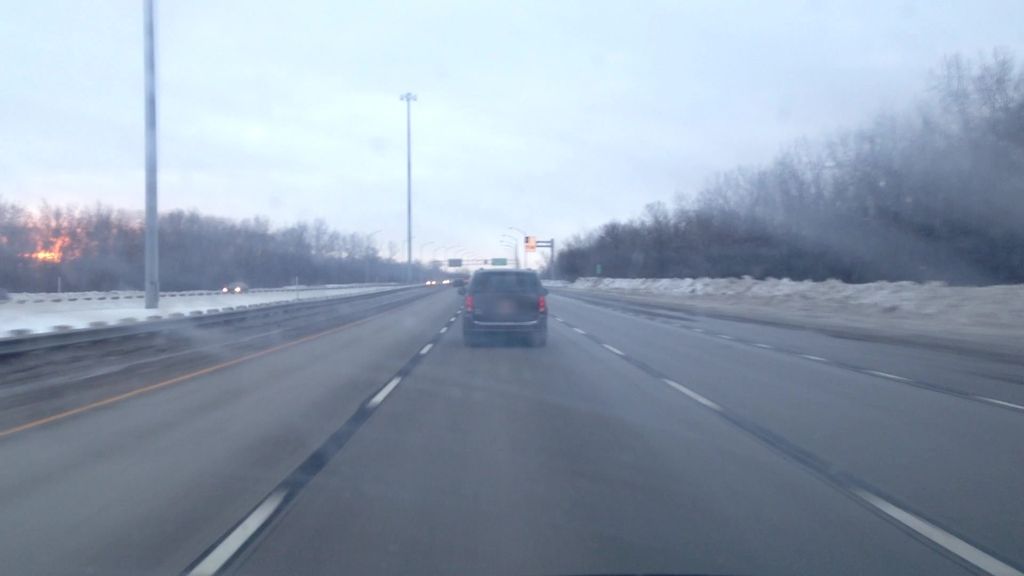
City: montreal